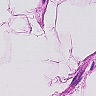
Metastatic tissue present: no